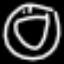
Label: donut